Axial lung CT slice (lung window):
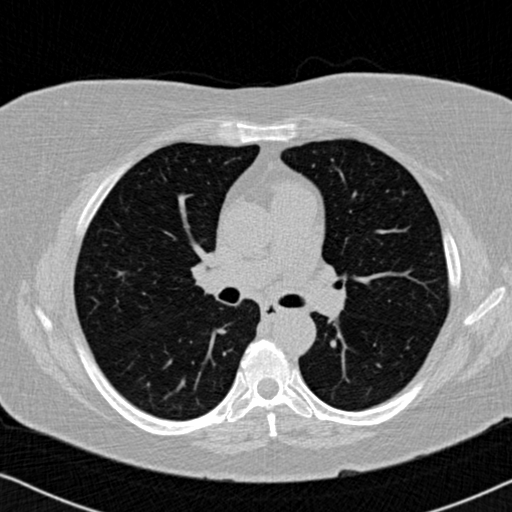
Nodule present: no